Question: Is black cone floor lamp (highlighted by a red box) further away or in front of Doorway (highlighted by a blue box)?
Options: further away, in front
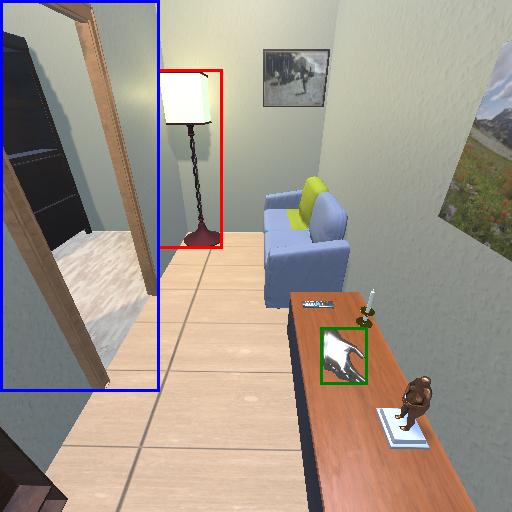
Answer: further away